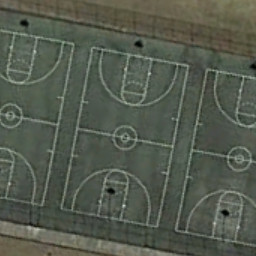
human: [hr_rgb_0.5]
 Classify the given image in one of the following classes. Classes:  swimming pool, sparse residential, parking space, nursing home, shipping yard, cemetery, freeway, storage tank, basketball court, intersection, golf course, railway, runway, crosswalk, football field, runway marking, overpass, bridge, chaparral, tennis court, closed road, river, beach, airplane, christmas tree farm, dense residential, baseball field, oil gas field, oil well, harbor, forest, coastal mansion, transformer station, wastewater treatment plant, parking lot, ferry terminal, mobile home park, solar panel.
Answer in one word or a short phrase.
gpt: basketball court